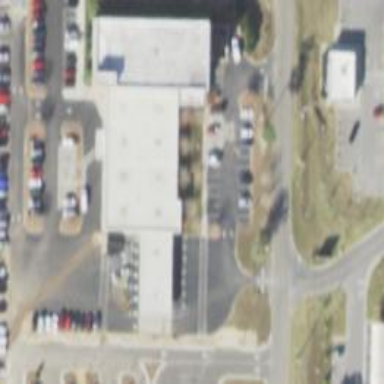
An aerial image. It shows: Parking space.